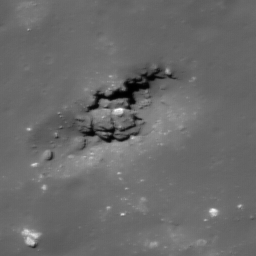
Pit: Jackson 1c
Host crater: Jackson
Host type: impact_melt
Lunar coordinates: latitude 22.421, longitude 196.291